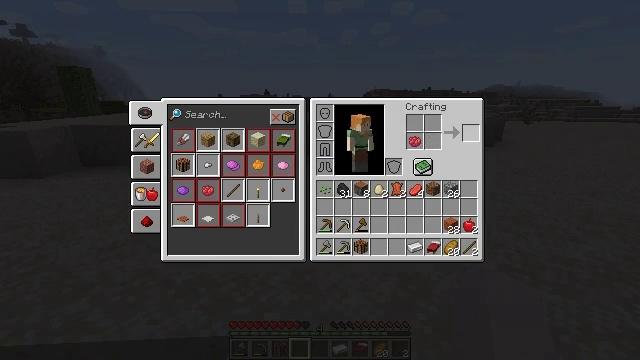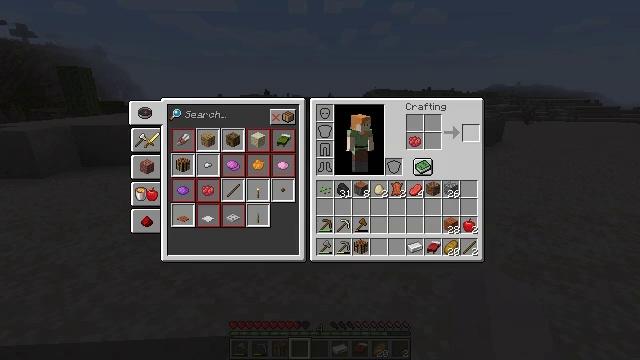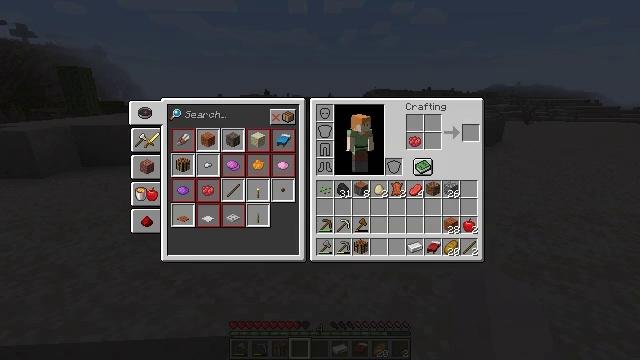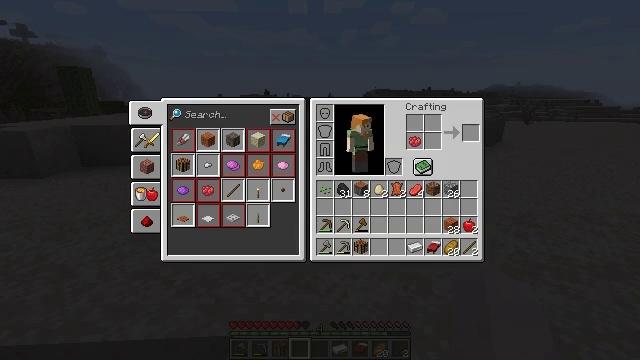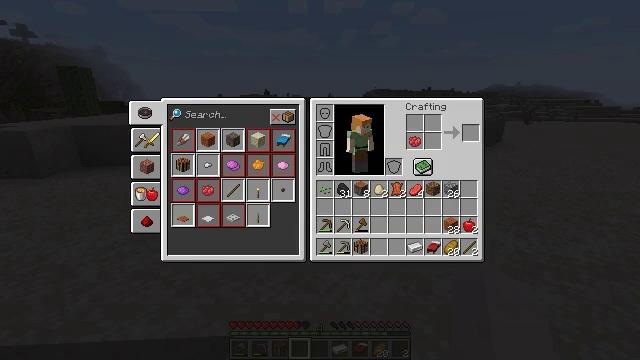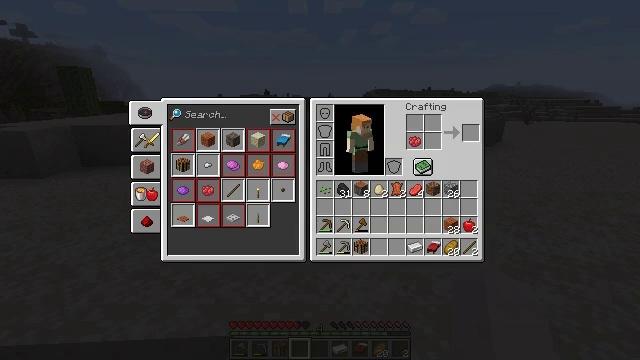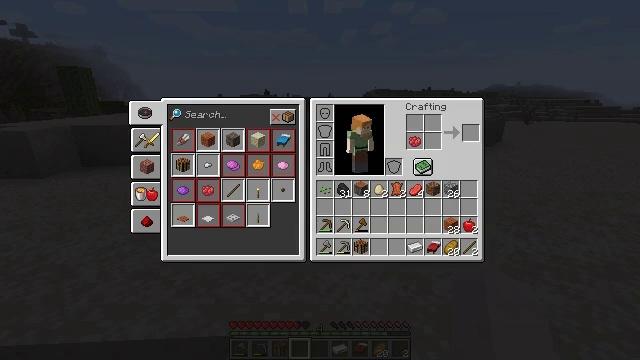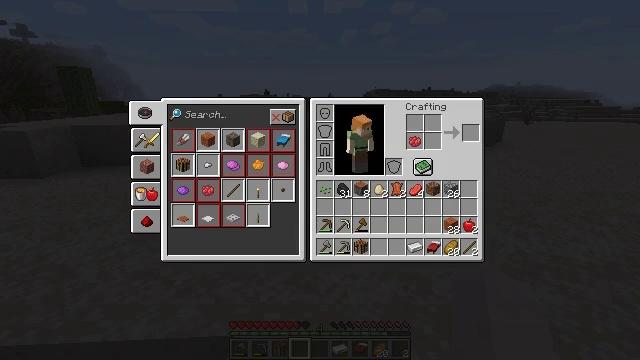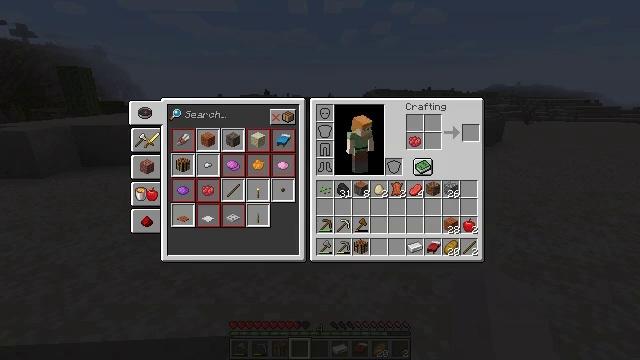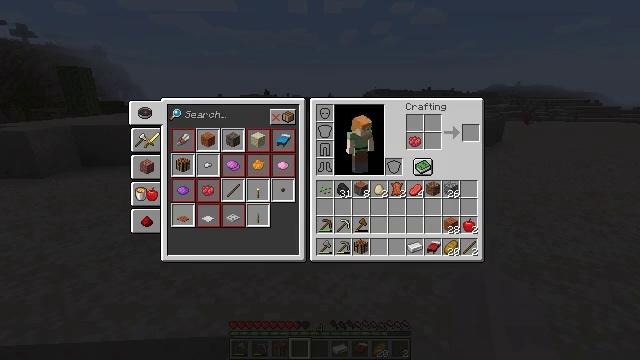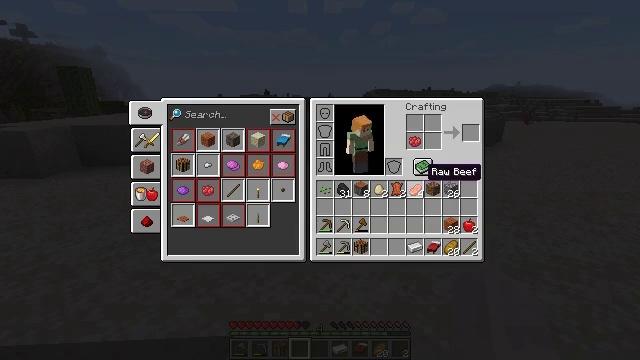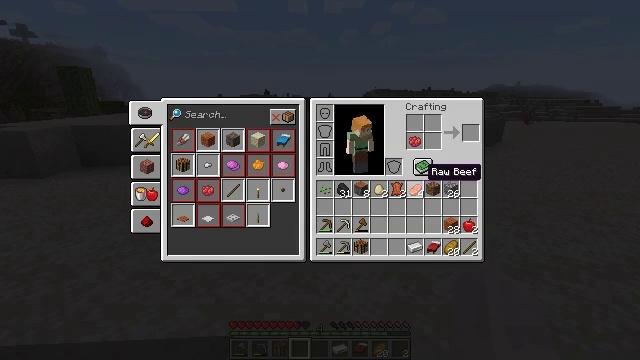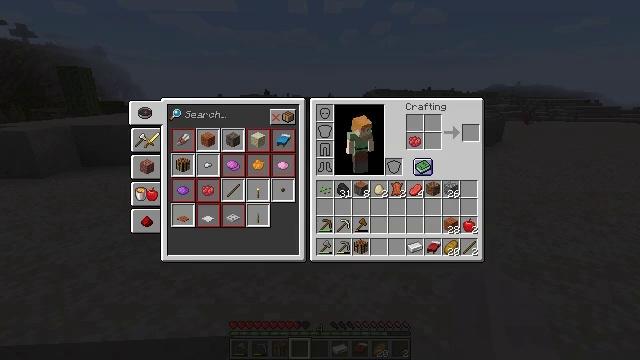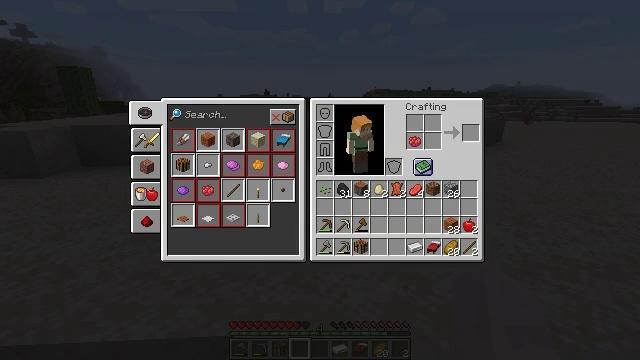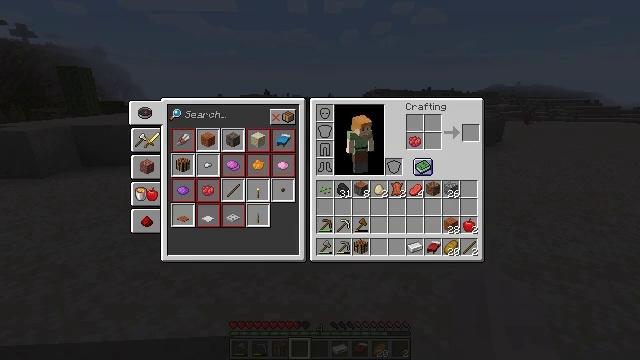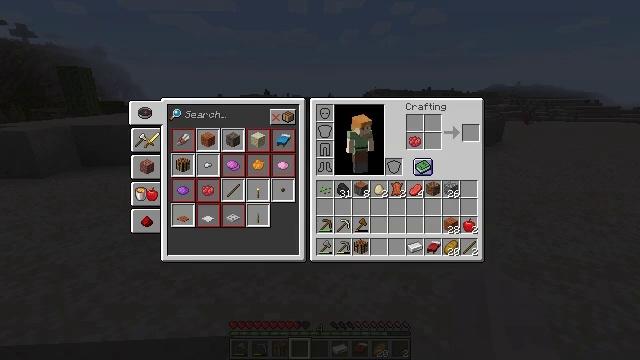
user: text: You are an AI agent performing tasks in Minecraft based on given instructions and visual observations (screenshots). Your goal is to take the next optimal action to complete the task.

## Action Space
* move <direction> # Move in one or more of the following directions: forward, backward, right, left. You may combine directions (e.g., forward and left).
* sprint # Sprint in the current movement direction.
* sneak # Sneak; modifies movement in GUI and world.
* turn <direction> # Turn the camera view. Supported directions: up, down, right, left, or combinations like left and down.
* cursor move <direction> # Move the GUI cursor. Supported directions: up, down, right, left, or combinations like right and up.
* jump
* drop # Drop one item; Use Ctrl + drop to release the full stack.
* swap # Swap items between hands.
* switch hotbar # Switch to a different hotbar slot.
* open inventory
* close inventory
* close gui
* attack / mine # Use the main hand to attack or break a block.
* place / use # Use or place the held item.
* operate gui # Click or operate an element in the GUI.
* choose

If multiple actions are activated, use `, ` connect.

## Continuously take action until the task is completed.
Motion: motion action
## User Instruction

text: Remove a red dye from the inventory.
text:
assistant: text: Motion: sneak, open gui
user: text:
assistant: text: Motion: cursor move down
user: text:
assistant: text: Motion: no_op
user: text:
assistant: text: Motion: no_op
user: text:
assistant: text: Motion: no_op
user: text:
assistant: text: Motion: cursor move down
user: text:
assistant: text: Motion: no_op
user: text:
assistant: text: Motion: cursor move left
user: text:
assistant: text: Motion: cursor move left
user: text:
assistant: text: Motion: cursor move left
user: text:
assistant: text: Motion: no_op
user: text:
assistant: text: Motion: cursor move up
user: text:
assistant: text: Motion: no_op
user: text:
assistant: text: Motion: no_op
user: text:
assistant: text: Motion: no_op
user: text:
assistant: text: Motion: no_op
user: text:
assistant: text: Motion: cursor move up
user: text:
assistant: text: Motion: no_op
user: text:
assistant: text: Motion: no_op
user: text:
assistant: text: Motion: operate gui
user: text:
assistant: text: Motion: operate gui
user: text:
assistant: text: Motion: operate gui
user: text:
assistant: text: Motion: cursor move right
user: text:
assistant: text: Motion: cursor move right
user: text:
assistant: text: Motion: cursor move right, operate gui
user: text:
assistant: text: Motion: operate gui
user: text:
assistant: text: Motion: operate gui
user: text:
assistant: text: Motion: no_op
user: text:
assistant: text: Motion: no_op
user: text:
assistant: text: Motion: no_op